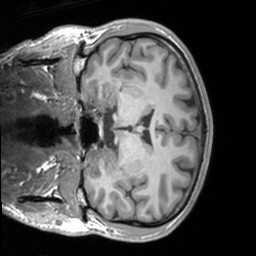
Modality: T1w
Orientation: coronal
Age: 22
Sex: male
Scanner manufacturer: siemens
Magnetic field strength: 3 T
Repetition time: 1.9 s
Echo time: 0.00226 s